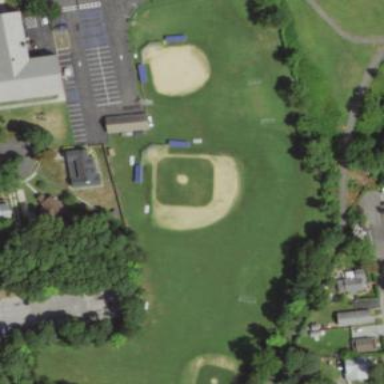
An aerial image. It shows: Baseball pitch for leisure land activities.